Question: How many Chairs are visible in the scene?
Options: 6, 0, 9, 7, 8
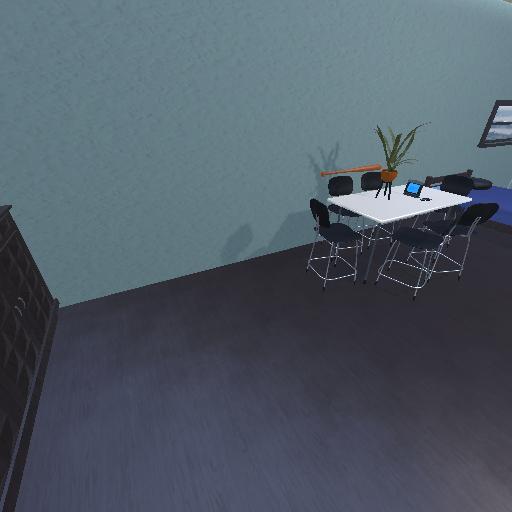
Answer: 6